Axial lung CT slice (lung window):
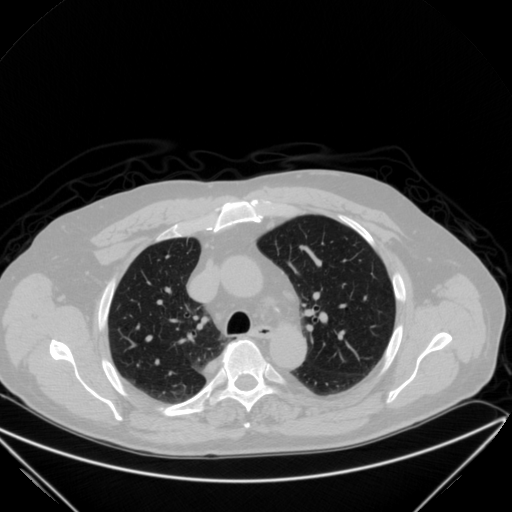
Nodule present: no